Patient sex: F
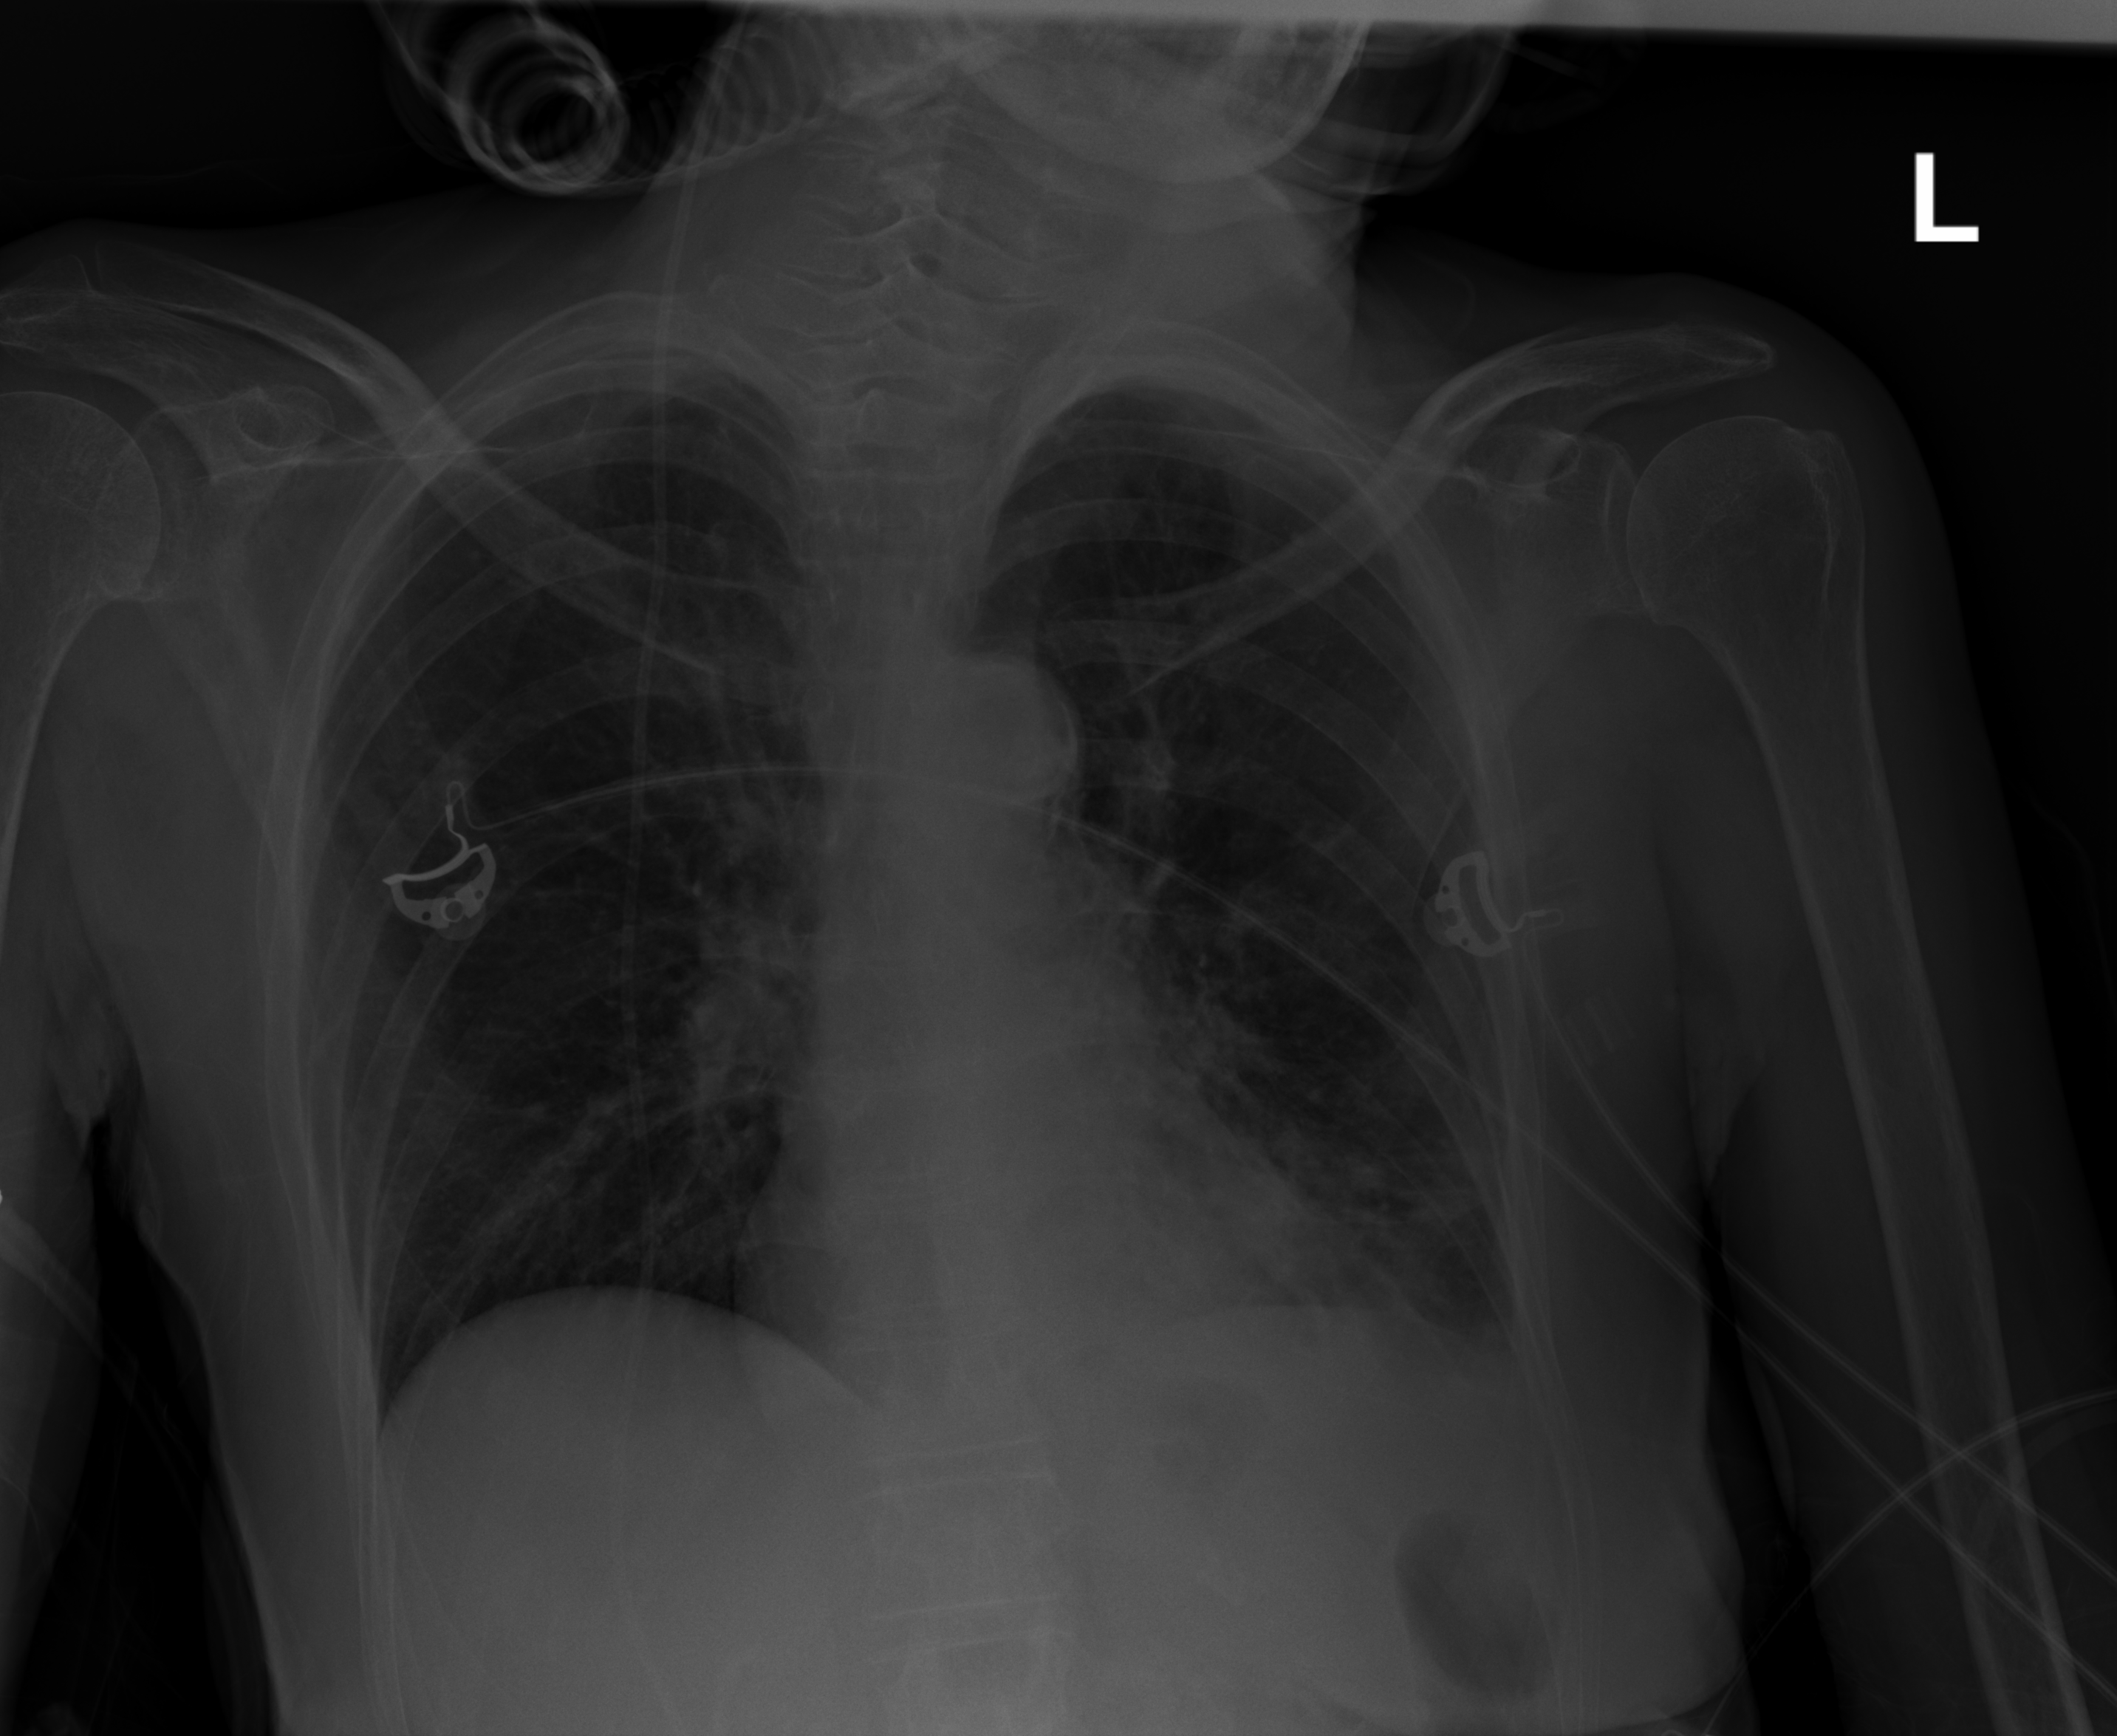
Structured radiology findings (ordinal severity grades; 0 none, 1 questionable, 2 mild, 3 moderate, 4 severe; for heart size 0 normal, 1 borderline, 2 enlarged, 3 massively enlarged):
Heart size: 0
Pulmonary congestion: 0
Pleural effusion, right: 0
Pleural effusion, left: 2
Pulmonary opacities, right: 0
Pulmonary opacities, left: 0
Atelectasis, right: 0
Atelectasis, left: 2